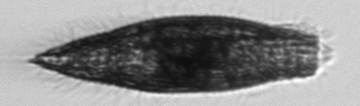
Label: Tiarina_fusus